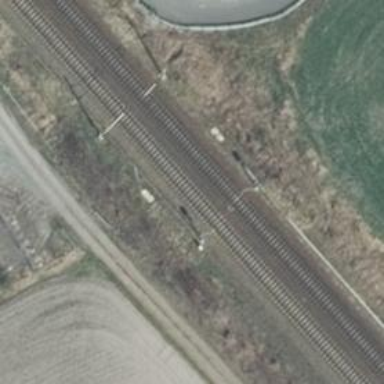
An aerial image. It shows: Light signal at railway crossing.